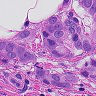
Metastatic tissue present: yes